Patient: sex F, age 56
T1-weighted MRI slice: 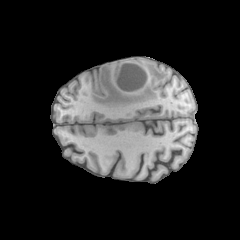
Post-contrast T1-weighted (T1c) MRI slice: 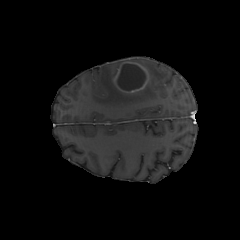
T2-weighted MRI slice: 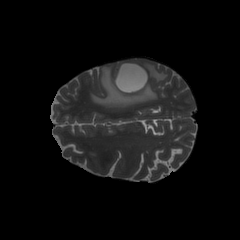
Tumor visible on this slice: yes
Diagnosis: Glioblastoma, IDH-wildtype
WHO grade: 4